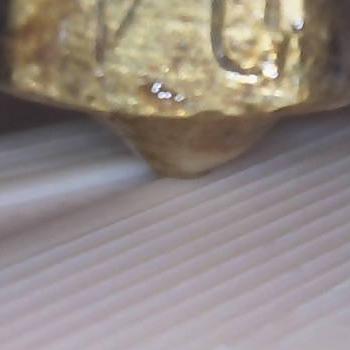
Flow rate: 141%